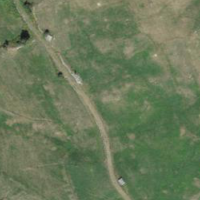
EUNIS habitat code: 26
Species observed at this site:
Tanacetum vulgare